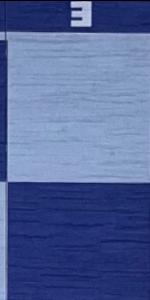
Label: Empty